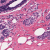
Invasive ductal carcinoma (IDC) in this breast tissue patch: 0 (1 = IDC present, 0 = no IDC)